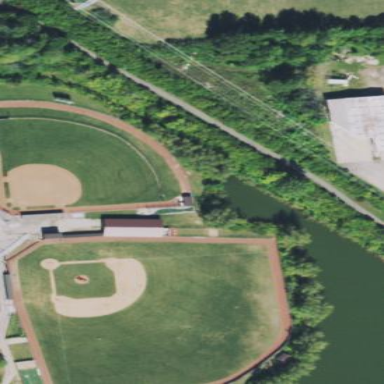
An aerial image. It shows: Softball pitch for leisure land activities.